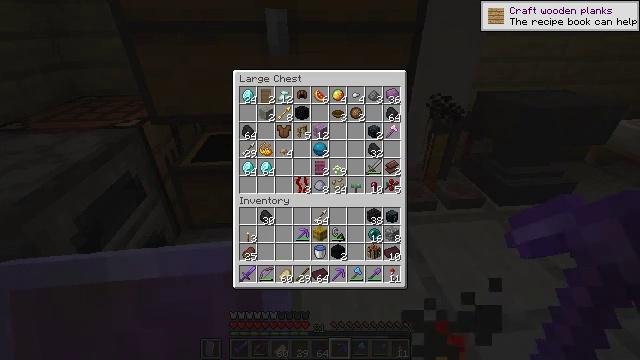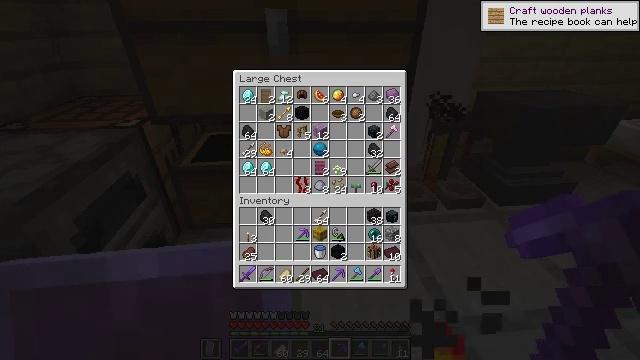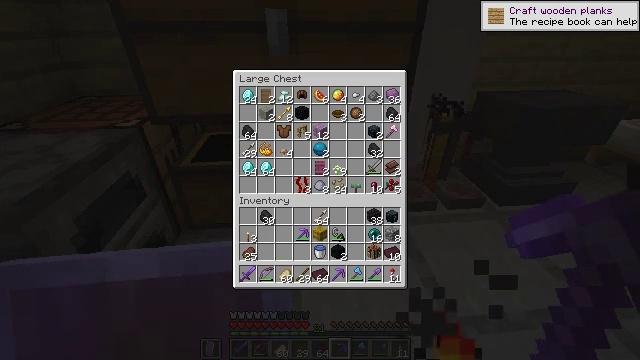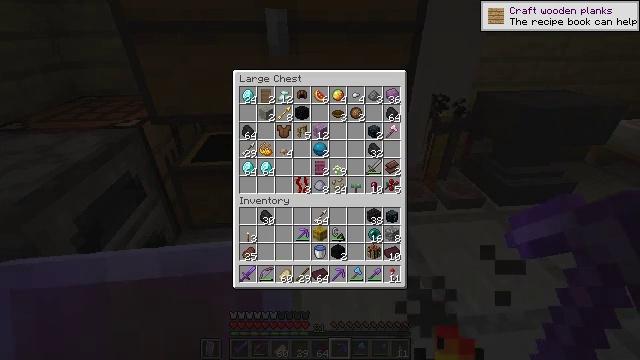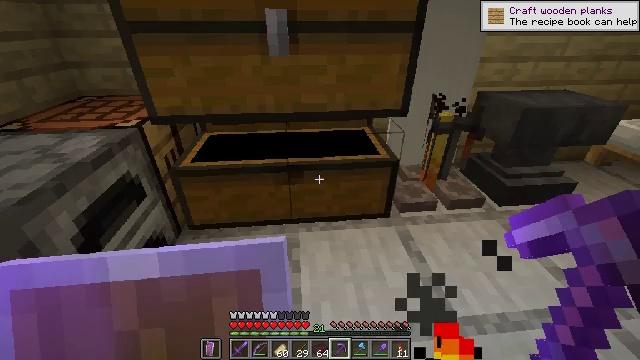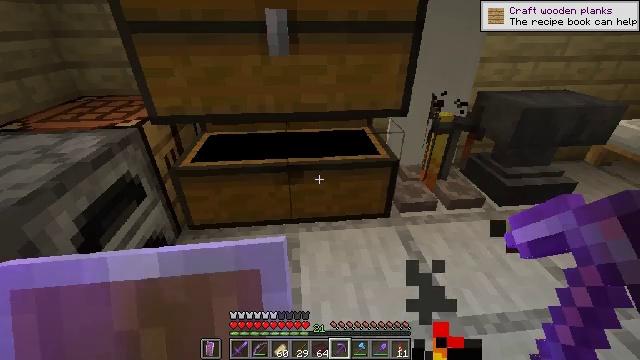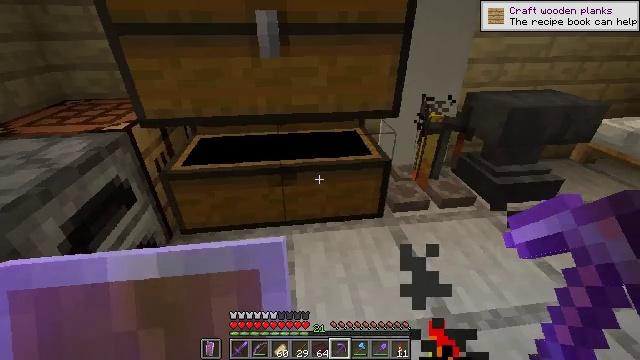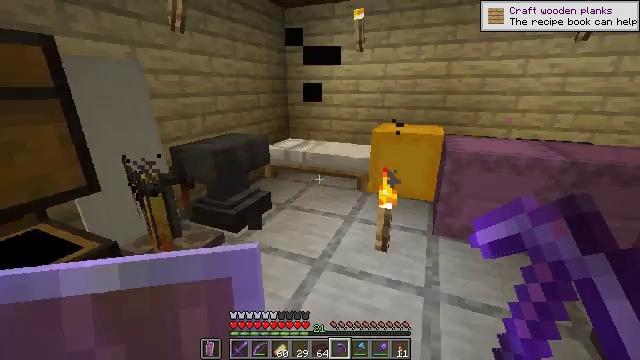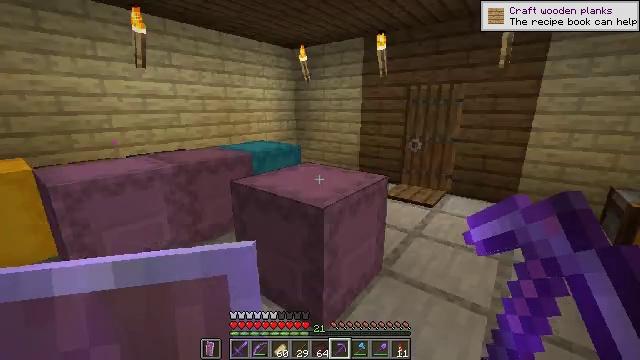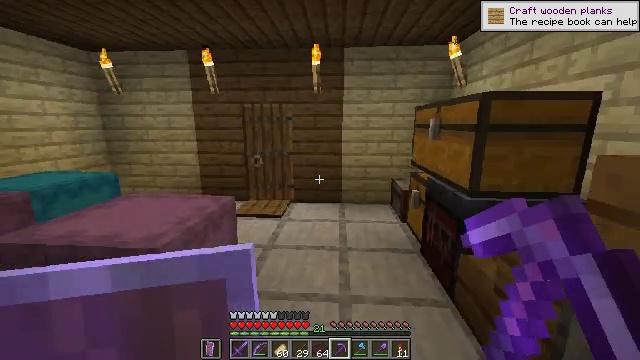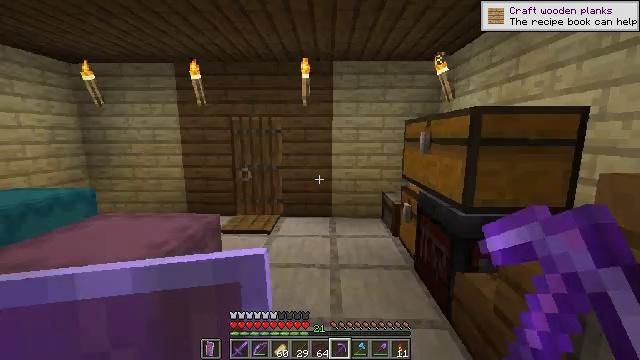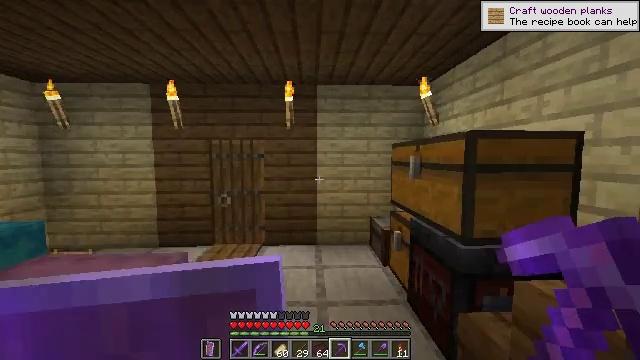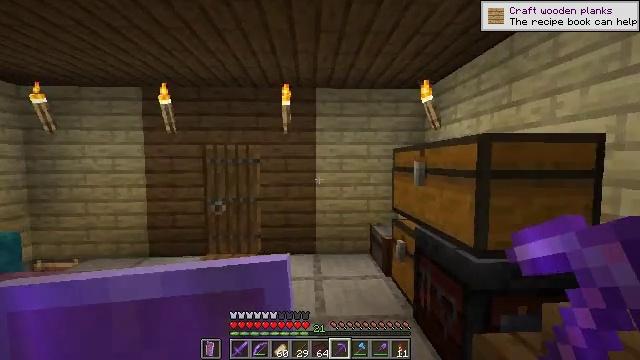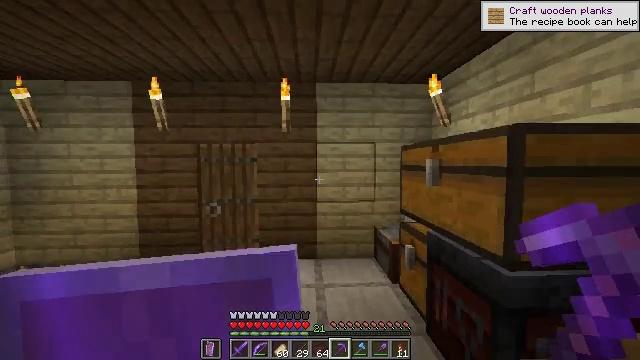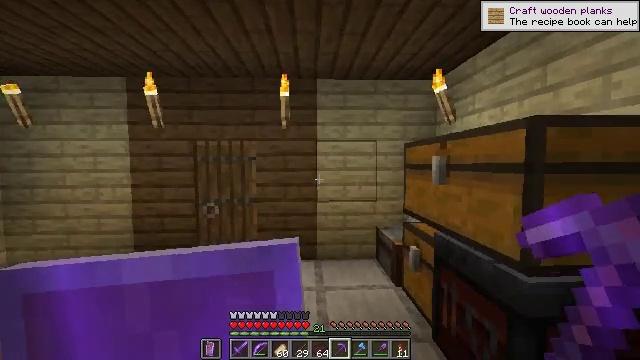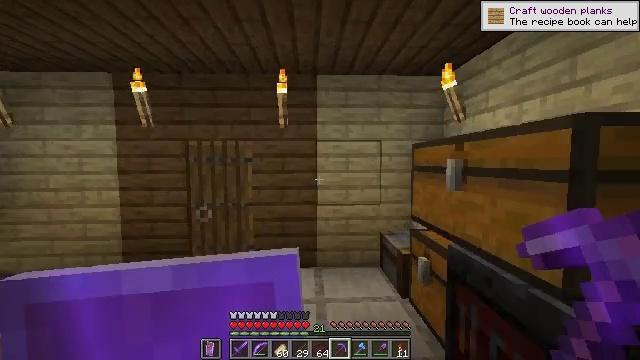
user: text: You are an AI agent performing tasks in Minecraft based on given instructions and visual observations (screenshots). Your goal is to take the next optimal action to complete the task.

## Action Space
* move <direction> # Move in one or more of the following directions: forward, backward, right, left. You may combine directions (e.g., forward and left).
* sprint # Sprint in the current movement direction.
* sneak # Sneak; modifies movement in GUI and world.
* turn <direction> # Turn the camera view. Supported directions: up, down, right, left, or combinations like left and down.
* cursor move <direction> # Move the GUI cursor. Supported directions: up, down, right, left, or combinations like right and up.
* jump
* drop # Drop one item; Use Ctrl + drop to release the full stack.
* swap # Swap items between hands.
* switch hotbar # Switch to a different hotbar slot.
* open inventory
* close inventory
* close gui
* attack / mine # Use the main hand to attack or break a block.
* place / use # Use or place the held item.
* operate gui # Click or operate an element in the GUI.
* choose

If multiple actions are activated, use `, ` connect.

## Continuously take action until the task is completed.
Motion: motion action
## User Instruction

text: Craft nether bricks.
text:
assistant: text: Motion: no_op
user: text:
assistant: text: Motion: no_op
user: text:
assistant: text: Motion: no_op
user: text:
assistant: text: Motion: no_op
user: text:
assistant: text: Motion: no_op
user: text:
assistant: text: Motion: turn right
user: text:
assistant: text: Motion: turn right and up
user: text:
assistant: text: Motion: turn right and up
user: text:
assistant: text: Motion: move forward, turn right and up
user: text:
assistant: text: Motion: move forward, turn right and up
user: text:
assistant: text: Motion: move forward, turn right and up
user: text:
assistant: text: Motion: move forward, turn up
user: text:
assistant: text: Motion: move forward
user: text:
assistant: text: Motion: move forward
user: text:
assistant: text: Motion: move forward
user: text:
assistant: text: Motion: move forward
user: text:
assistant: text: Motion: move forward
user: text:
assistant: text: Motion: move forward, turn left
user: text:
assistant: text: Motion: move forward, turn left
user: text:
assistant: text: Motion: move forward, turn left
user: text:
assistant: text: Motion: move forward
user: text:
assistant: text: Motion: move forward
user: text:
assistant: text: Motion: move forward
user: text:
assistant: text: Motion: move forward
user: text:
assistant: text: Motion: move forward
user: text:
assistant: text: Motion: move forward
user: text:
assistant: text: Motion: move forward
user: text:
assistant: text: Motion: move forward, sprint
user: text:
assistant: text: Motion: move forward, sprint
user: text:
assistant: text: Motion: move forward, sprint, turn left